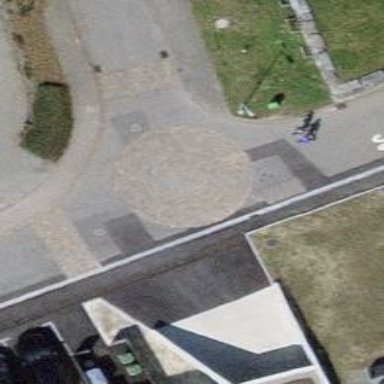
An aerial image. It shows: Mini roundabout on the road.